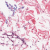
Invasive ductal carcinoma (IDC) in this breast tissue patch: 0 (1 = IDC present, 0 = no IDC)